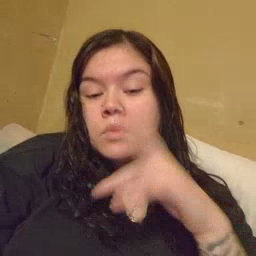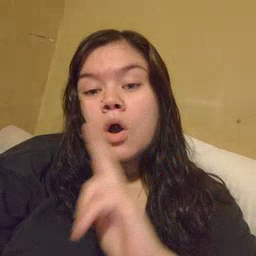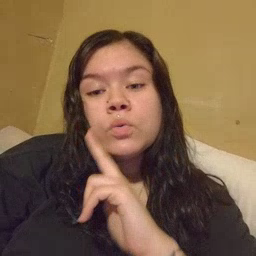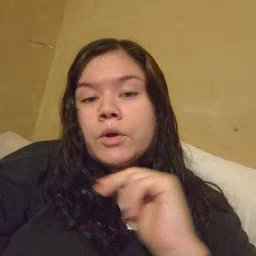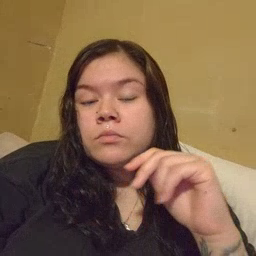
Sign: underwear